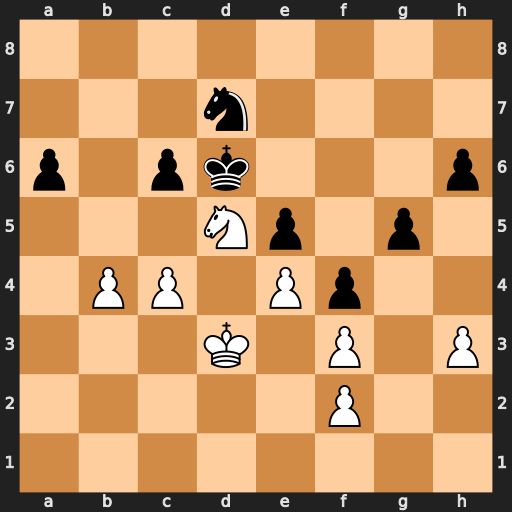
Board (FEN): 8/3n4/p1pk3p/3Np1p1/1PP1Pp2/3K1P1P/5P2/8
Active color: w
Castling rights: -
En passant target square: -
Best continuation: c5+ Ke6 Nc7+